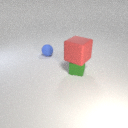
large red rubber cube above small green metal cube